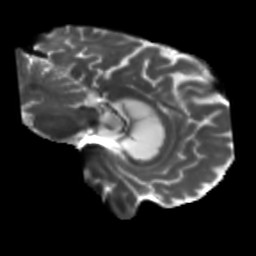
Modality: T2w
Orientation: sagittal
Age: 71
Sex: male
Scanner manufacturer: siemens
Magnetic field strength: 3 T
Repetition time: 5.25 s
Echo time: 0.08 s